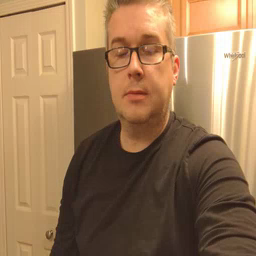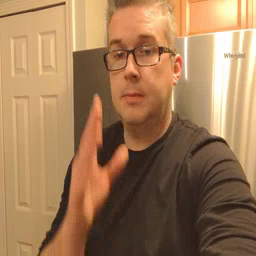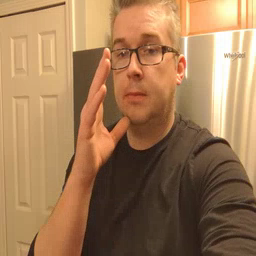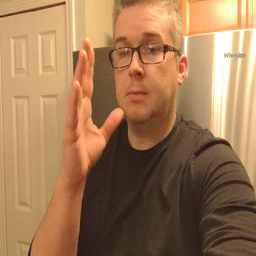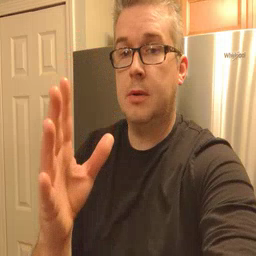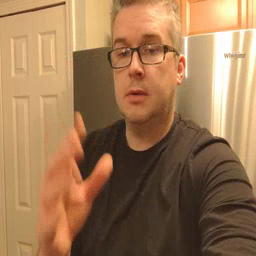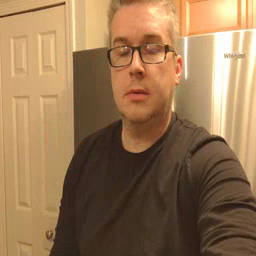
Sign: grandma